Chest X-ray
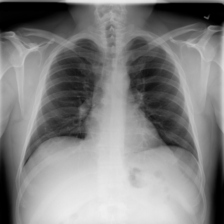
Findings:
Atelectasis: negative
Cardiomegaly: negative
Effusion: negative
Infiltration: negative
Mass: negative
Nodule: negative
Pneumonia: negative
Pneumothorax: negative
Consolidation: negative
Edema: negative
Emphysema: negative
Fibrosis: negative
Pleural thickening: negative
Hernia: negative